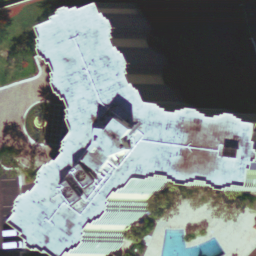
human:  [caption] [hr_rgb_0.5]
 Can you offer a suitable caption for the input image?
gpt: There is a triangular building with sky blue roofs .

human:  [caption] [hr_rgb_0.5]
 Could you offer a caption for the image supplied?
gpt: A triangular building with sky blue roofs and some plants arround it .

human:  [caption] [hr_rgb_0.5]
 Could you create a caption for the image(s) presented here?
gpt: A triangular building with sky blue roofs while some plants arround it .

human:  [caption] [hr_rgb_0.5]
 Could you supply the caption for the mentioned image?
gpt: A triangular building with sky blue roofss .

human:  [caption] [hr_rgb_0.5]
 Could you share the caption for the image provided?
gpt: A triangular building with sky blue roofs .